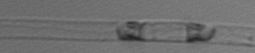
Label: Dactyliosolen_blavyanus